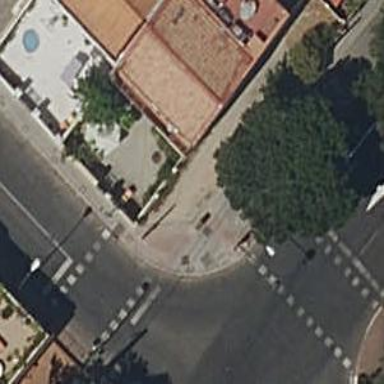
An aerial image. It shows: Footway crossing with traffic signals.